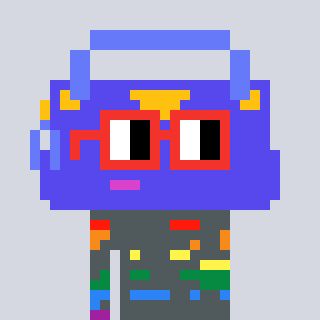
a pixel art character with square red glasses, a bag-shaped head and a bege-colored body on a cool background